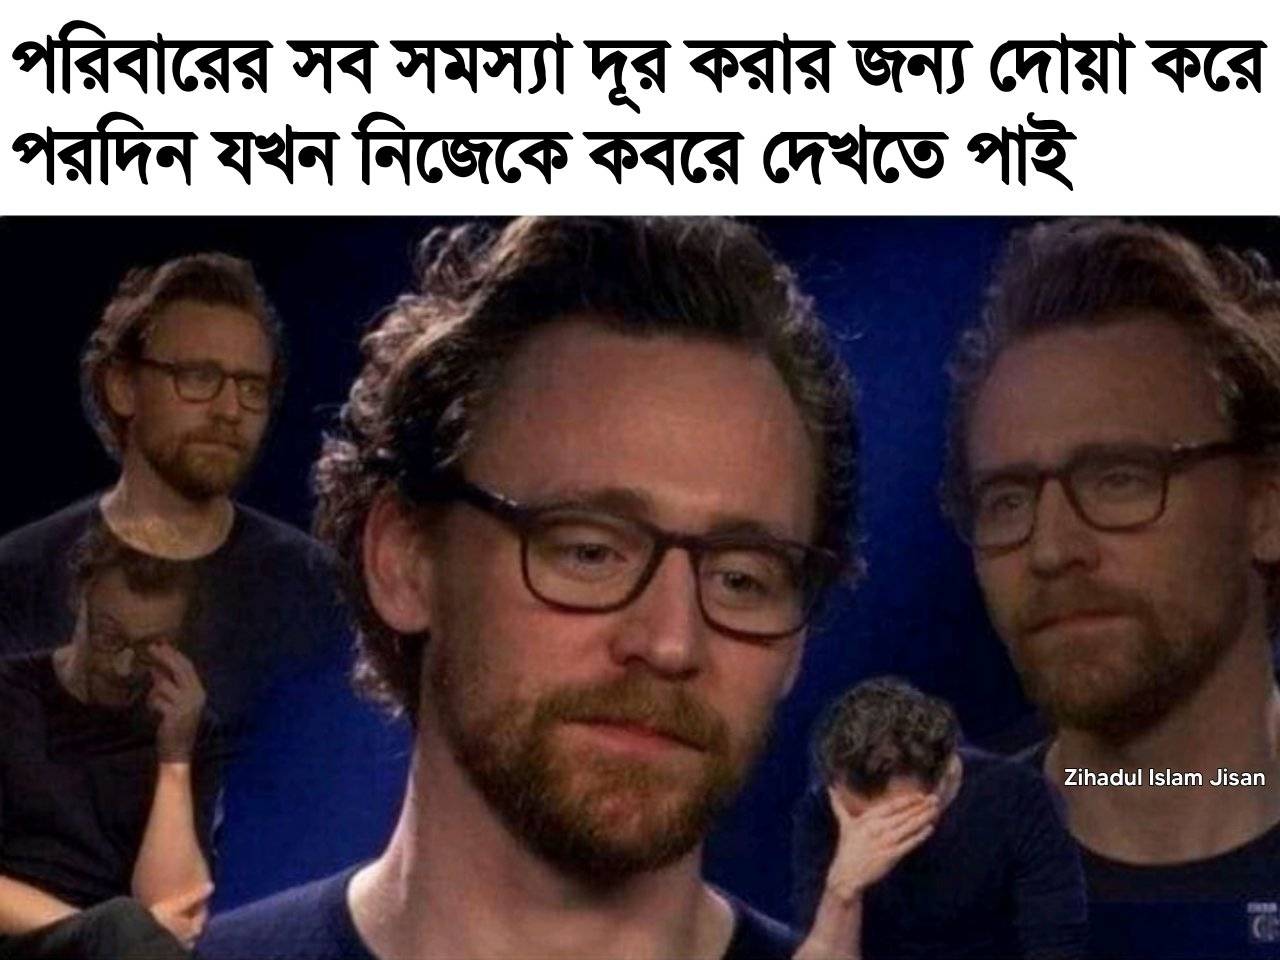
Caption: পরিবারের সব সমস্যা দূর করার জন্য দোয়া করে পরদিন যখন নিজেকে কবরে দেখতে পাই
Label: non-hate